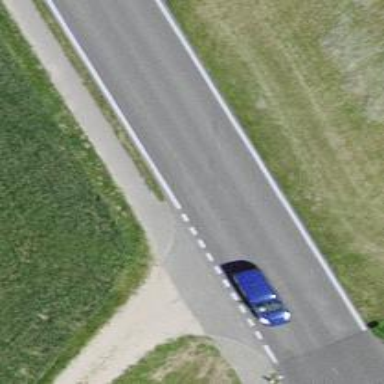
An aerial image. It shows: Secondary road with asphalt surface.